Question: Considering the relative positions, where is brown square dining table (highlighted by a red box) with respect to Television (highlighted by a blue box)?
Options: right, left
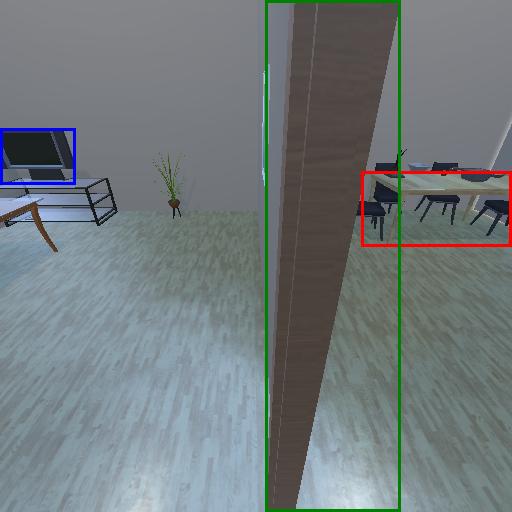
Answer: right